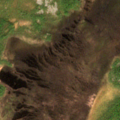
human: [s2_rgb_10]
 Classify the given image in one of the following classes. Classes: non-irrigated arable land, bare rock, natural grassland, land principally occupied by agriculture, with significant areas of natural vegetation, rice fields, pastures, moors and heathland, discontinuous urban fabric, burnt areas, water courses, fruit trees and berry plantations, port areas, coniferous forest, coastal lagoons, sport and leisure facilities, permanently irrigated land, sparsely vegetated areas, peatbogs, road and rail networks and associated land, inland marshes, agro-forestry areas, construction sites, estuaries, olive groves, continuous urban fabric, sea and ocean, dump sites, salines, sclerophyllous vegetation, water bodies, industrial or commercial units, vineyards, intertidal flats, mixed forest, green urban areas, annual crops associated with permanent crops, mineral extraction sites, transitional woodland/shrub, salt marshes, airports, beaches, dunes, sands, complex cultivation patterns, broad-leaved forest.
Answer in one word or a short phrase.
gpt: coniferous forest, mixed forest, peatbogs